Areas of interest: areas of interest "Museum"
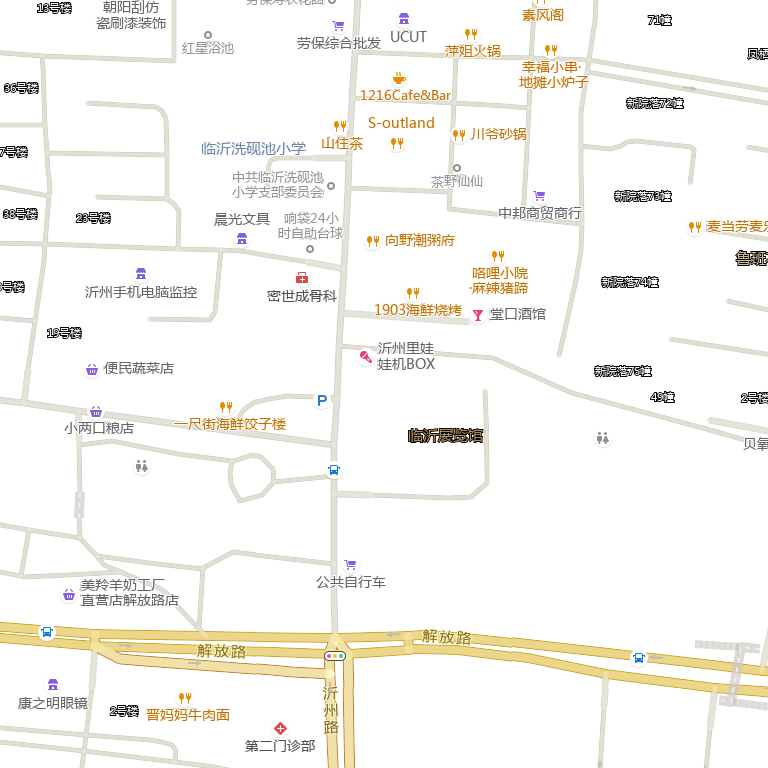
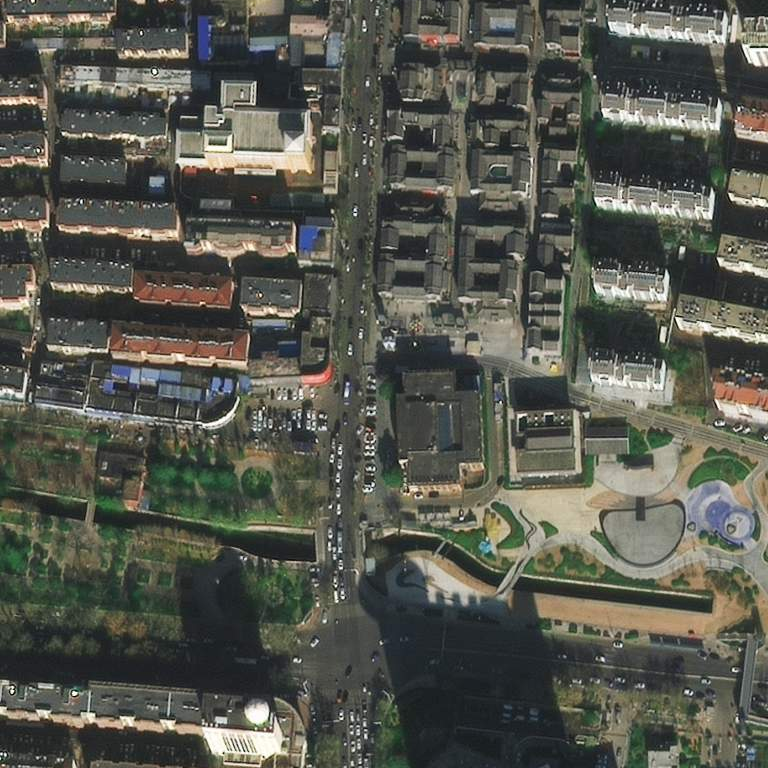